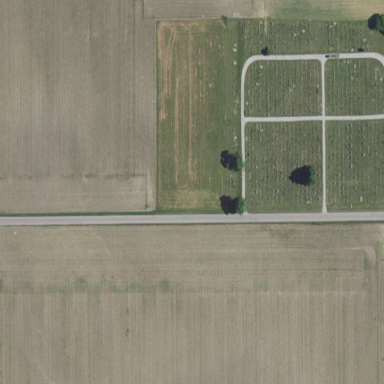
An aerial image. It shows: Cemetery.